Question: I'm displaying an SQL Server view in a HTML table. I am trying to update the column with a value based on user input. (A HTML Select input)
Basically I am trying to set the selected value of the HTML selectbox (SelectList) to whatever is in my View.
Is there a way in my Index.chtml loop to pass @item.superUserLevel into this? I may be going about this in completely the wrong way. Any help is much appreciated.

'''
namespace FormPostTest.Controllers
{
public class HomeController : Controller
{
private DannyContext db = new DannyContext();
public ActionResult Index()
{
ViewData["OurData"] = db.vw_FormattedData.ToList();
var queryLevels = from a in db.Level select a;
ViewData["Levels"] = new SelectList(queryLevels, "id", "levelDescription", "DONT KNOW WHICH IS SELECTED FROM HERE");
return View();
}
}
}
'''
'''
@model FormPostTest.Models.vw_FormattedData
@{
ViewBag.Title = "Home Page";
}
<div class="row top-buffer">
<div class="col-md-12">
<table class="table table-striped top-buffer">
<tr>
<th>
Forename
</th>
<th>
Surname
</th>
<th>
Line1
</th>
<th>
Line2
</th>
<th>
City
</th>
<th>
Country
</th>
<th>
Super User Level
</th>
</tr>
@foreach (var item in @ViewData["OurData"] as List<FormPostTest.Models.vw_FormattedData>)
{
<tr>
<td>
@item.forename
</td>
<td>
@item.surname
</td>
<td>
@item.line1
</td>
<td>
@item.line2
</td>
<td>
@item.city
</td>
<td>
@item.country
</td>
<td>
@Html.DropDownList("Levels", null, "** Please Select **", new { @class = "form-control" })
</td>
</tr>
}
</table>
</div>
</div>
'''
'''
create table person(
id int not null identity(1,1) primary key,
forename varchar(50) not null,
surname varchar(50) not null
);
insert into person (forename, surname) values ('Arsene', 'Wenger');
insert into person (forename, surname) values ('Nigel', 'Pearson');
create table address(
id int not null identity(1, 1) primary key,
line1 varchar(50),
line2 varchar(50),
city varchar(50),
country varchar(50),
personId int not null
);
insert into address (line1, line2, city, country, personId) values ('Emirates Stadium', '75 Drayton Park', 'London', 'England', 1);
insert into address (line1, line2, city, country, personId) values ('King Power Stadium', 'Filbert Way', 'Leicester', 'England', 2);
create table superuser(
id int not null identity(1, 1) primary key,
personId int not null,
permissionLevel int
);
create view vw_FormattedData as
select
p.forename,
p.surname,
a.line1,
a.line2,
a.city,
a.country,
su.permissionLevel as superUserLevel
from
person p
left join
address a
on a.personId = p.id
left join
superuser su
on su.personId = p.id;
create table levels(
id int not null primary key,
levelDescription varchar(50)
);
insert into levels (id, levelDescription) values (1, 'One');
insert into levels (id, levelDescription) values (2, 'Two');
insert into levels (id, levelDescription) values (3, 'Three');
'''
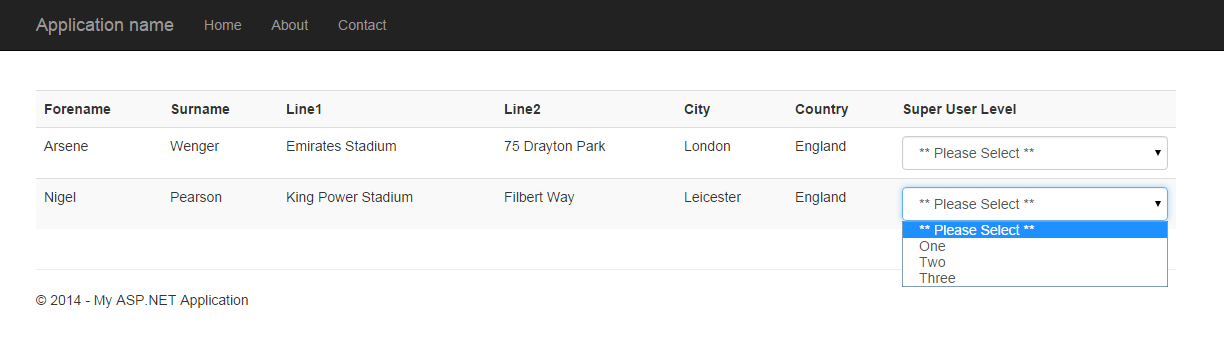
Answer: You not using 'DropDownList' correctly and none of this will post back correctly anyway (all the dropdowns have the same id and name attributes).
View model
'''
public class MyViewModel
{
public IList<vw_FormattedData> Data { get; set; }
public SelectList Levels { get; set; }
}
'''
Controller
'''
public ActionResult Index()
{
MyViewModel model = new MyViewModel();
model.Data = db.vw_FormattedData.ToList();
var queryLevels = from a in db.Level select a;
model.Levels = new SelectList(queryLevels, "id", "levelDescription");
return View(model);
}
'''
View
'''
@model YourAssembly.MyViewModel
....
@for(int i = 0; i < Model.Data.Count; i++)
{
<tr>
<td>@Model.Data[i].forename</td>
....
<td>@Html.DropDownListFor(m => m.Data[i].superUserLevel, Model.Levels)</td>
</tr>
'''
This will create a select with the options defined by 'SelectList Levels' and will bind to the value of 'vw_FormattedData.superUserLevel' (you have not included your model definition so I'm just assuming the property is named 'superUserLevel'). So if you have 3 options with values 1, 2 and 3, and the value of 'superUserLevel' is 2, then the second option will be selected by default.
Turns out 'DropDownListFor()' does not work correctly in loops. The workaround is to use
'''
@Html.DropDownListFor(m => m.Data[i].superUserLevel, new SelectList(Model.Levels, "id", "levelDescription", Model.Data[i].superUserLevel))
'''
and the view model property needs to changed to
'''
public IEnumerable<Level> Levels { get; set; }
'''
and in the controller
'''
var queryLevels = from a in db.Level select a;
model.Levels = queryLevels;
'''